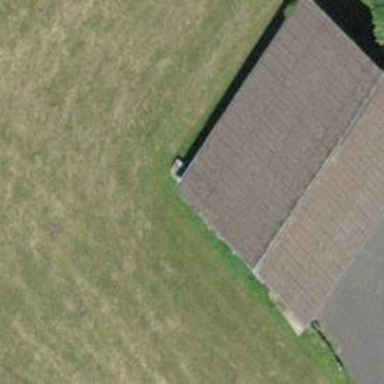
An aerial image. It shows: View of roof of building.